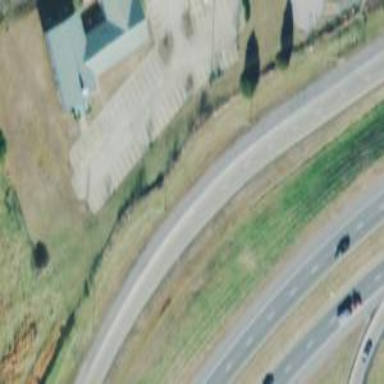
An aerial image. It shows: Trunk link highway.